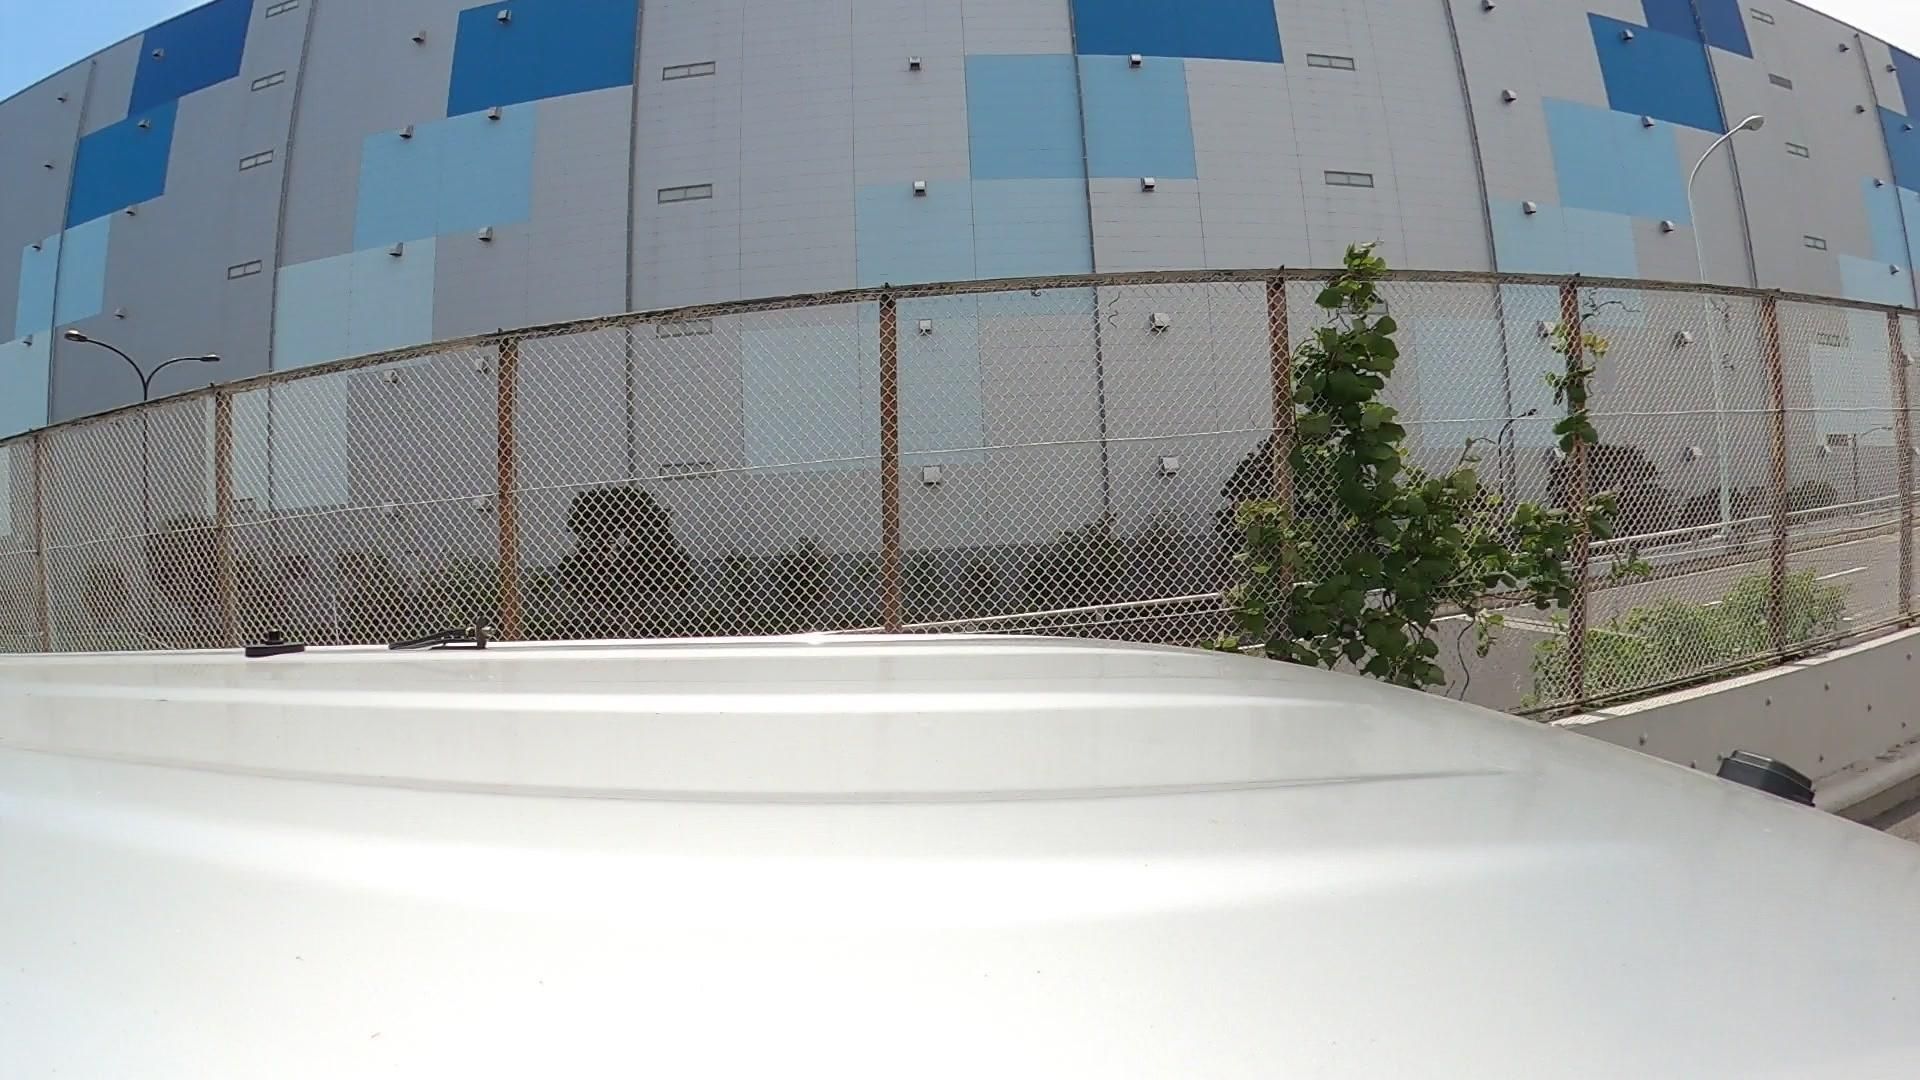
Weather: clear
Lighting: day
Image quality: slightly poor
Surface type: driving surface
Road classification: motorway
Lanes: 2
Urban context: urban centre
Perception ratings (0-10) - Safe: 1.63, Lively: 2.95, Beautiful: 0.89, Boring: 2.15, Depressing: 4.35, Wealthy: 2.2